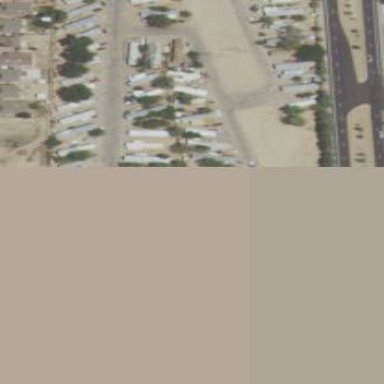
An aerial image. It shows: Residential area with mobile homes.